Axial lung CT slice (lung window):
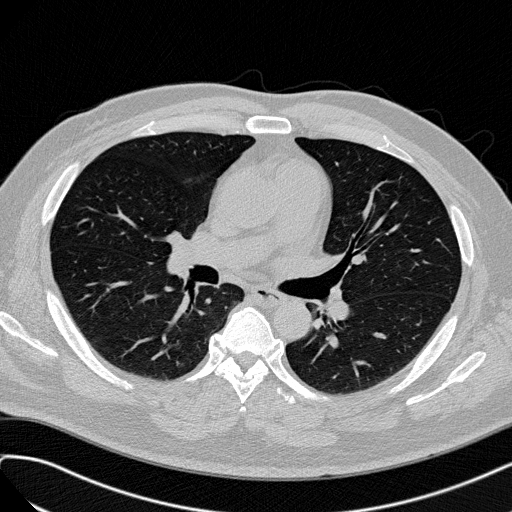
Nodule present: no